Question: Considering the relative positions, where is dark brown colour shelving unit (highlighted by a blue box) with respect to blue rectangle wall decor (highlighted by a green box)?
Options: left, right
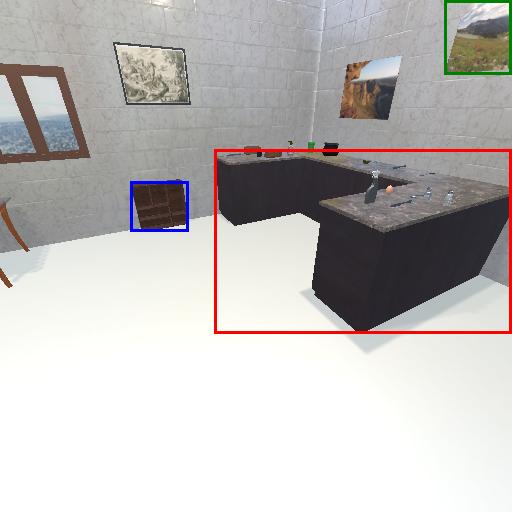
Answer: left